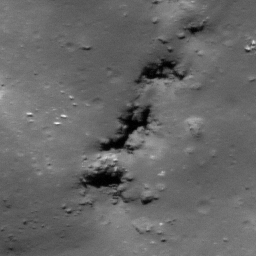
Pit: Tycho 15b
Host crater: Tycho
Host type: impact_melt
Lunar coordinates: latitude -43.146, longitude 349.633